Question: I have a QTableView with icons and these icons by default display aligned to the left while I want to align them to the center. From the Qt Documentation the alignment only occurs for the TextAlignment under Qt.role only which has the role of Qt.DisplayRole().
How can the alingment be set to center for icons which have Qt.DecorationRole().

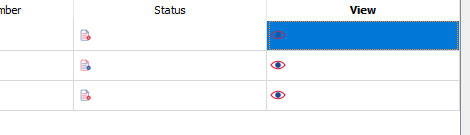
Answer: One possible solution is to use a delegate:
'''
class IconDelegate(QtWidgets.QStyledItemDelegate):
def initStyleOption(self, option, index):
super().initStyleOption(option, index)
option.decorationSize = option.rect.size()
'''
'''
delegate = IconDelegate(tableview)
tableview.setItemDelegate(delegate)
'''